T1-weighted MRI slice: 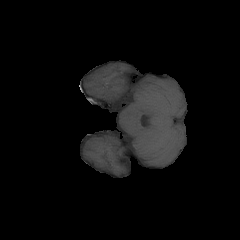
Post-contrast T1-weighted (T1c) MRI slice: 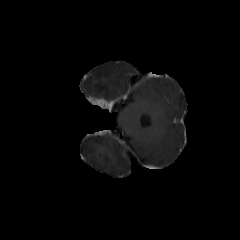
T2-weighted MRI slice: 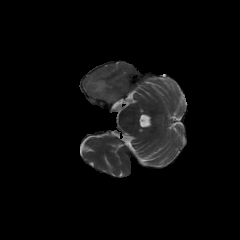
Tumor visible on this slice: yes